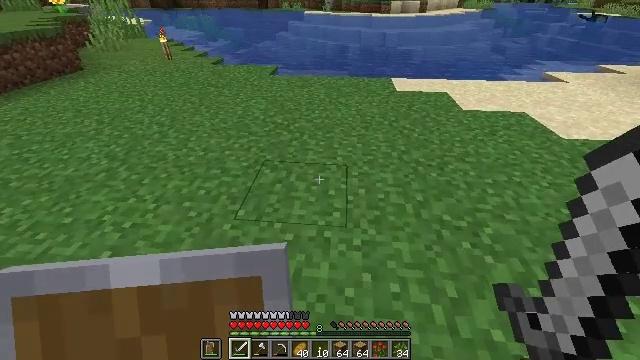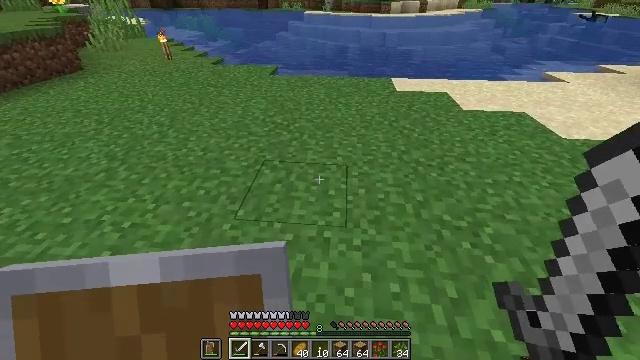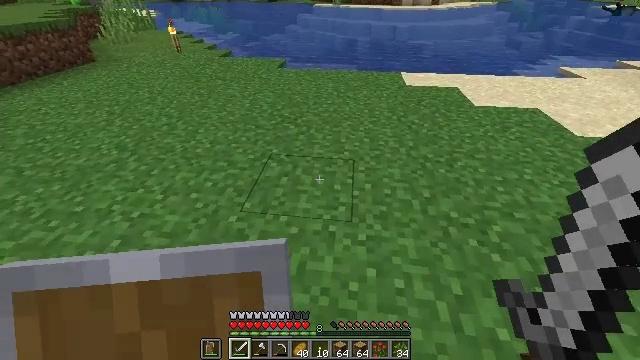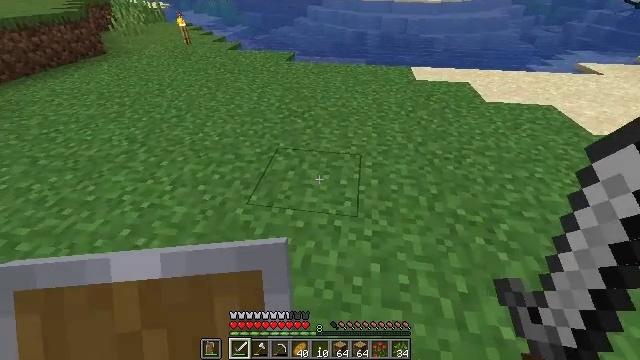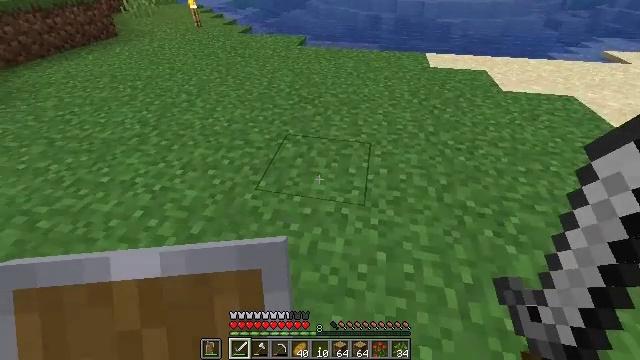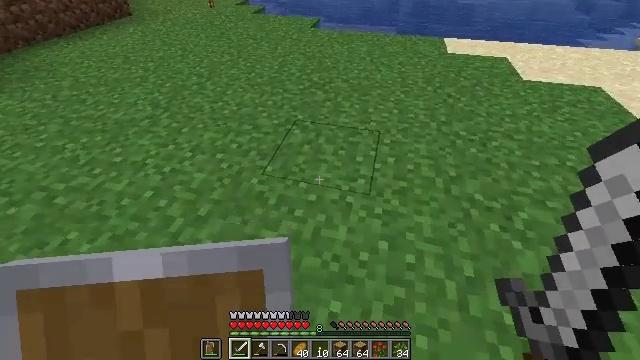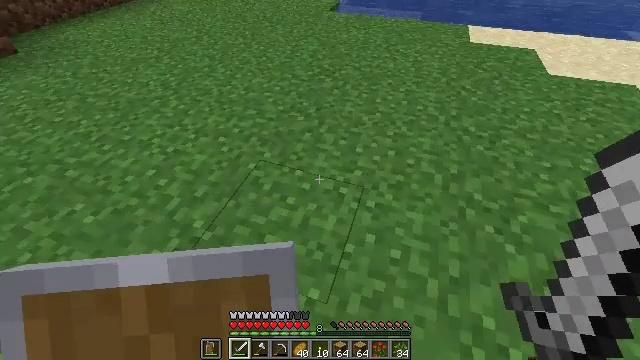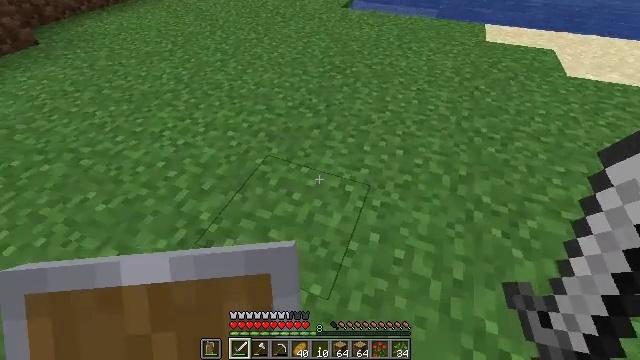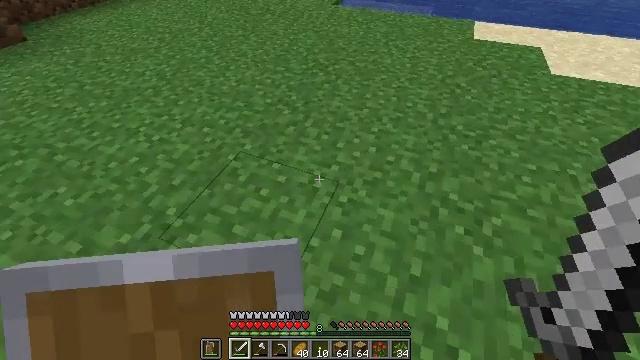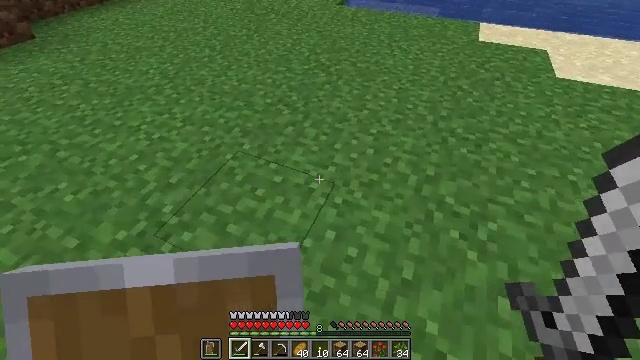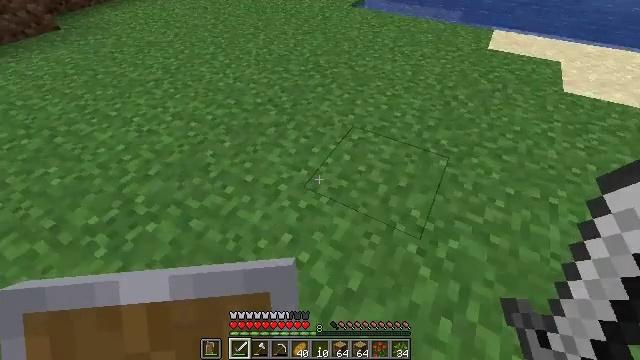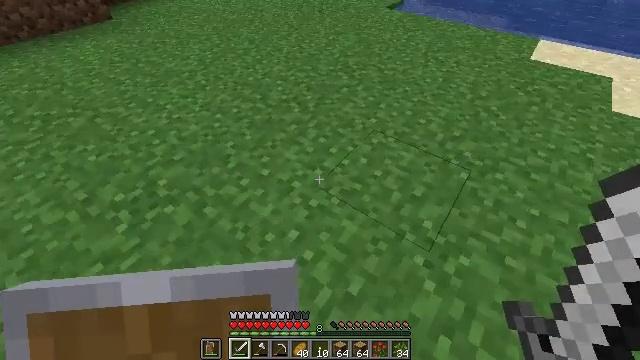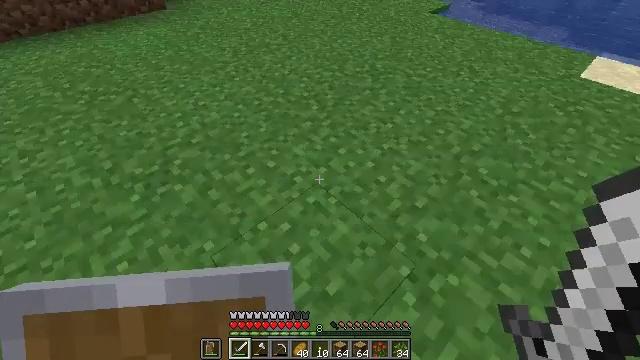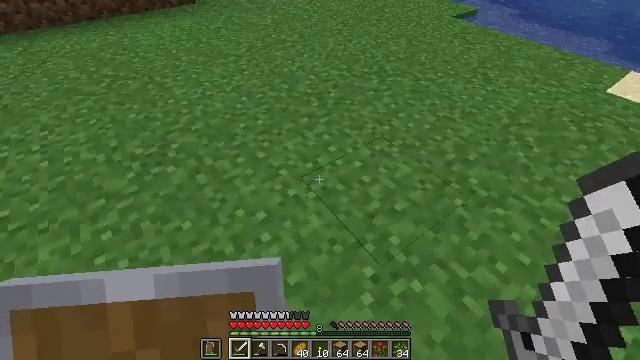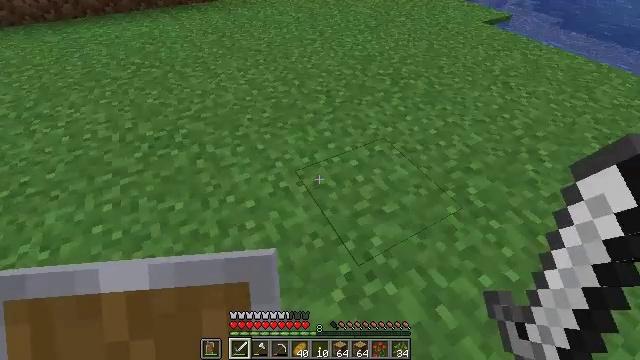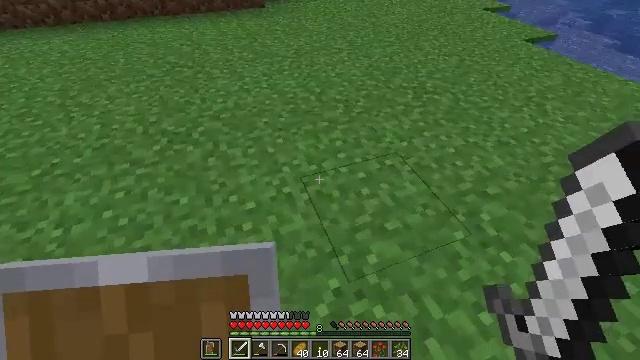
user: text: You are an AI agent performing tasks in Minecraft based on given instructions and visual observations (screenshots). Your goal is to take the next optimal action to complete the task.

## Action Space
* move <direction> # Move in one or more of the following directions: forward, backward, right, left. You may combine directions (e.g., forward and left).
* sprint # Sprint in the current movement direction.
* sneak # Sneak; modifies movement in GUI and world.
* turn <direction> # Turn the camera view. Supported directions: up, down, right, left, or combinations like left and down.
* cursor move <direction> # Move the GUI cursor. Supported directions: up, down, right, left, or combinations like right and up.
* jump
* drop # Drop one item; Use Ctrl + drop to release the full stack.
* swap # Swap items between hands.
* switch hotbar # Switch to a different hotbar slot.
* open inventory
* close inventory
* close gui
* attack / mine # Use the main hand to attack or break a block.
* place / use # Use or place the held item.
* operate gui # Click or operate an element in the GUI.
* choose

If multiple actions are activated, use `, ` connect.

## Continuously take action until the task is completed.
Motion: motion action
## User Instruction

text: Mine grass block from the ground.
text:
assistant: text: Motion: no_op
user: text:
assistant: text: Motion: turn left and down
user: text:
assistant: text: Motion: turn left and down
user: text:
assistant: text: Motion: turn left and down
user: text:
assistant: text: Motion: move right, turn left and down
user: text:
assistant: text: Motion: move right, turn left and down
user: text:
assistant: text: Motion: move right, turn left
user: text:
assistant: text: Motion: move right
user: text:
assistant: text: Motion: move right, turn left
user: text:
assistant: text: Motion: move right, turn left
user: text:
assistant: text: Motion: move right, turn left
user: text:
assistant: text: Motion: move right, turn left
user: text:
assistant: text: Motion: move right, turn left
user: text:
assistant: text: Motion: move right, turn left
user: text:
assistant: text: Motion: move forward and move right, turn left and up
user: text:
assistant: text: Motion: move forward and move right, turn left and up
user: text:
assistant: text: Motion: move forward and move right, turn left and up
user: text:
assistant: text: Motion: move forward, turn left and up
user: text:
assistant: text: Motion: turn left and up
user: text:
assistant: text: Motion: turn left and up
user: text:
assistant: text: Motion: turn left and up
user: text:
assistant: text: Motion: turn left
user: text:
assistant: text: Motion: turn left
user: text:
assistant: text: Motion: turn left and down
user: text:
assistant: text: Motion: turn left
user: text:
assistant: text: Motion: turn left and down
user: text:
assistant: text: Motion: turn left
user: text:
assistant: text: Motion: turn left
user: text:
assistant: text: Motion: turn left and down
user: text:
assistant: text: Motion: turn left and down